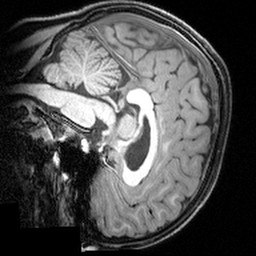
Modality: T1w
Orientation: sagittal
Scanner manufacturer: siemens
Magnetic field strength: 3 T
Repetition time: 1.9 s
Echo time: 0.00397 s